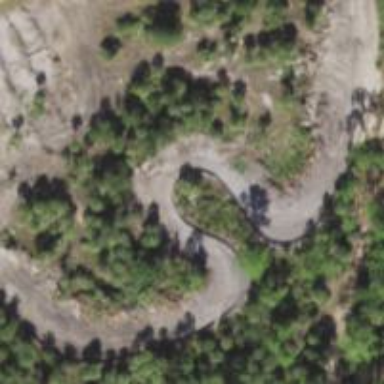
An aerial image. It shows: Turning loop on the road.